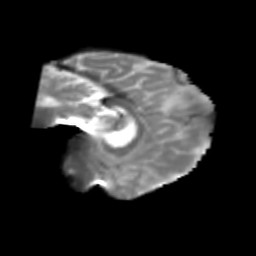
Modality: T2w
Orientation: sagittal
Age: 28
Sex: female
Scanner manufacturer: siemens
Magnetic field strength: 3 T
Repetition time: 1.8 s
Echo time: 0.07 s